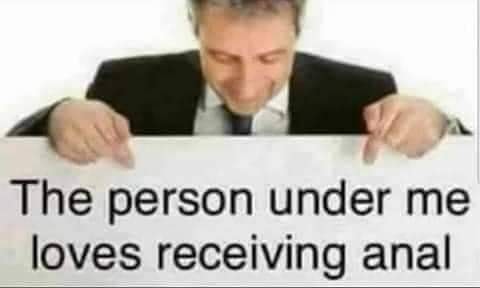
Caption: The person under me loves recieving anal
Label: hate